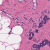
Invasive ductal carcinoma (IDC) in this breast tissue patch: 0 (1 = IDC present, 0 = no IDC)